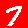
Digit: 7